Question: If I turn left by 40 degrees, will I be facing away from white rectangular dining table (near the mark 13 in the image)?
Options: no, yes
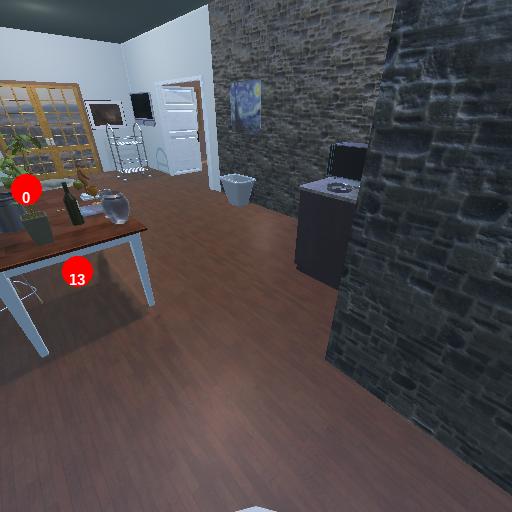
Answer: no